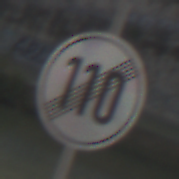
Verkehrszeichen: EndeGeschwindigkeit110
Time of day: MorningAfternoon
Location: Outdoor (Suburban)
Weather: PartlyCloudy
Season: NotSpecified
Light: Natural